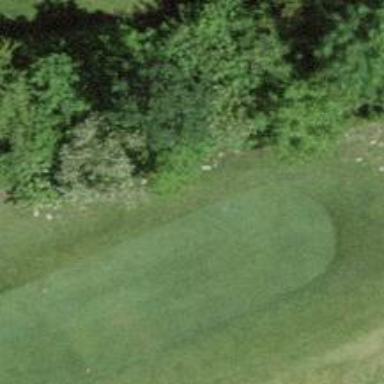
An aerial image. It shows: Golf tee.